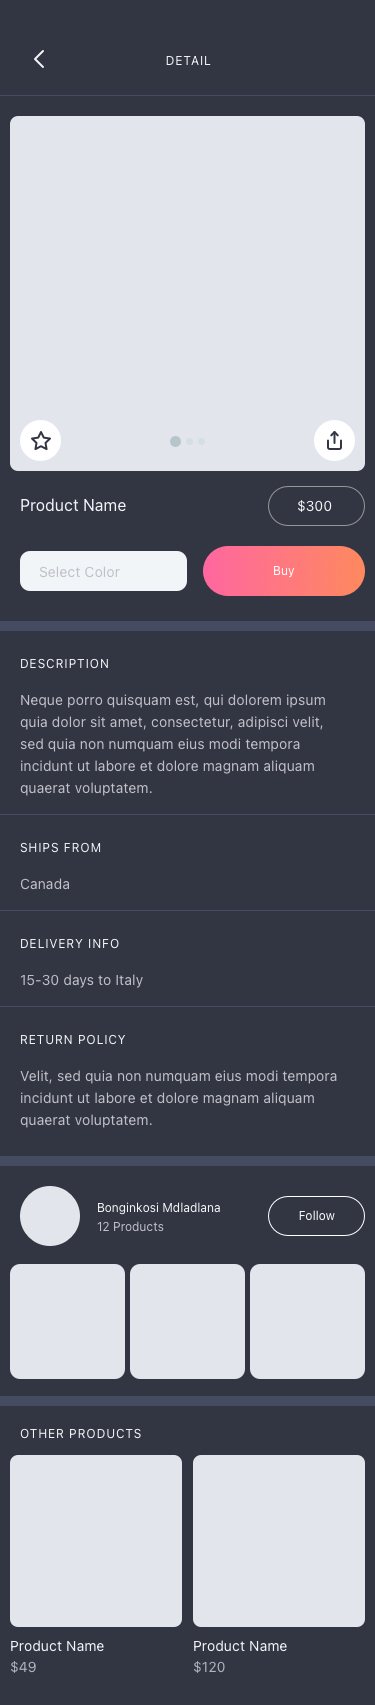
Text in this UI design:
Product Name
$120
Product Name
$49
OTHER PRODUCTS
12 Products
Bonginkosi Mdladlana
Velit, sed quia non numquam eius modi tempora incidunt ut labore et dolore magnam aliquam quaerat voluptatem.
RETURN POLICY
15-30 days to Italy
DELIVERY INFO
Canada
SHIPS FROM
Neque porro quisquam est, qui dolorem ipsum quia dolor sit amet, consectetur, adipisci velit, sed quia non numquam eius modi tempora incidunt ut labore et dolore magnam aliquam quaerat voluptatem.
DESCRIPTION
Select Color
$300
Product Name
DETAIL